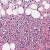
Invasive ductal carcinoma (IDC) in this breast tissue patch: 0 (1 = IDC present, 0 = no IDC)